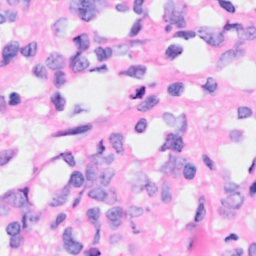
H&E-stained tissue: Breast